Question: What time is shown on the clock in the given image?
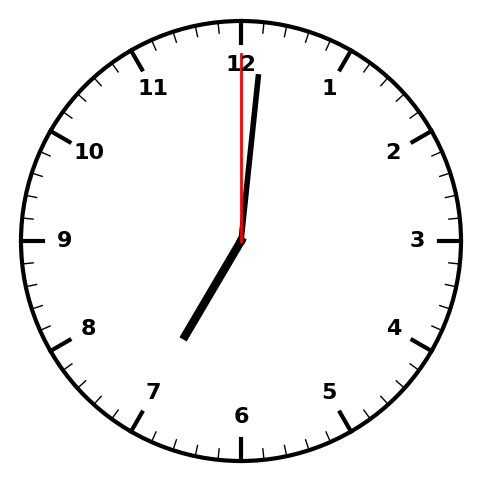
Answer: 07:01:00